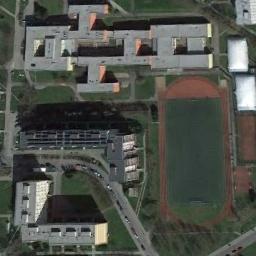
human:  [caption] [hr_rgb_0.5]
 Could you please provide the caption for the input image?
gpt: There are numerous buildings next to the ground track field .

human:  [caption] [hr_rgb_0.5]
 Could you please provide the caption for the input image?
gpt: The track and field are built on the lawn, Next to the residential area .

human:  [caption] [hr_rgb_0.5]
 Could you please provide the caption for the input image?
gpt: The oval ground track is red .

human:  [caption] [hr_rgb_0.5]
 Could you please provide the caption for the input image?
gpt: The ground track field is surrounded by some buildings arranged neatly .

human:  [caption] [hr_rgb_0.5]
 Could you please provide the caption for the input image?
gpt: There are some gray buildings around the ground track field .